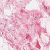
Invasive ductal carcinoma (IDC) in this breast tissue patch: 0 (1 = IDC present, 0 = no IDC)